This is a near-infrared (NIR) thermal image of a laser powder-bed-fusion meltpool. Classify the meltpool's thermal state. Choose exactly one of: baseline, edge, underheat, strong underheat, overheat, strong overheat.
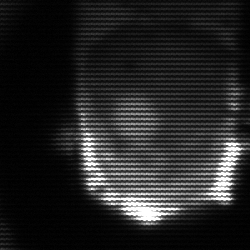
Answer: baseline